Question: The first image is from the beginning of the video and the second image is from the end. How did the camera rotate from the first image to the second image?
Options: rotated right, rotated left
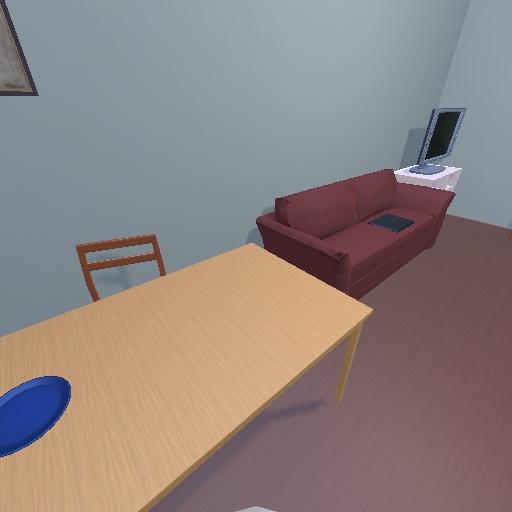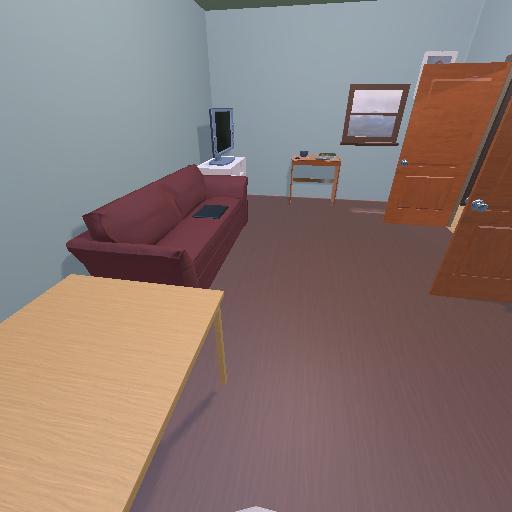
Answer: rotated right